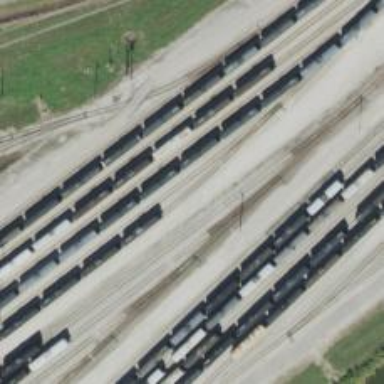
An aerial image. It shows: Railway yard used for servicing trains.